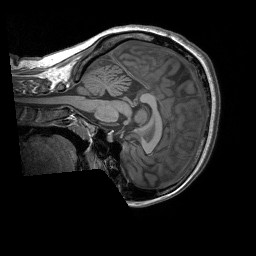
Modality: T1w
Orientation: sagittal
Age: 23
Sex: female
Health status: healthy
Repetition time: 1.9 s
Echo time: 0.00252 s